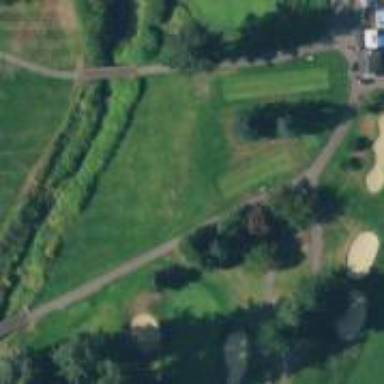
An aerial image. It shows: Path used for both walking and golf.